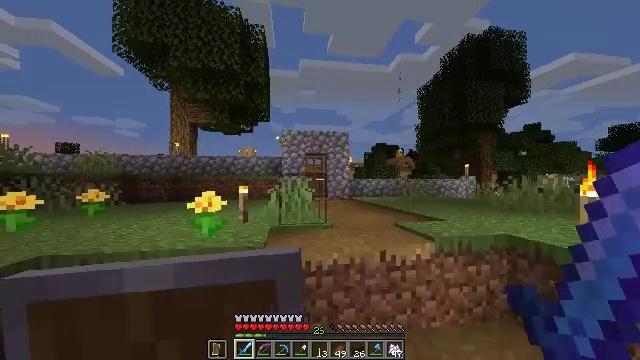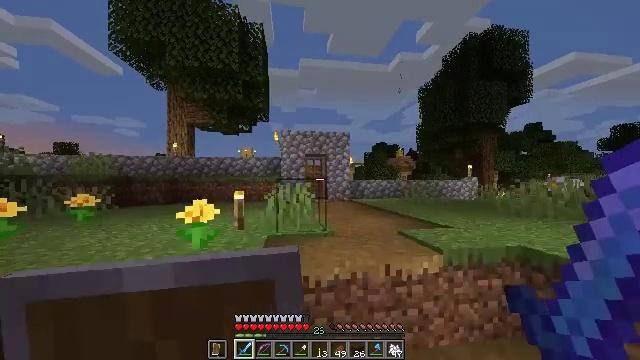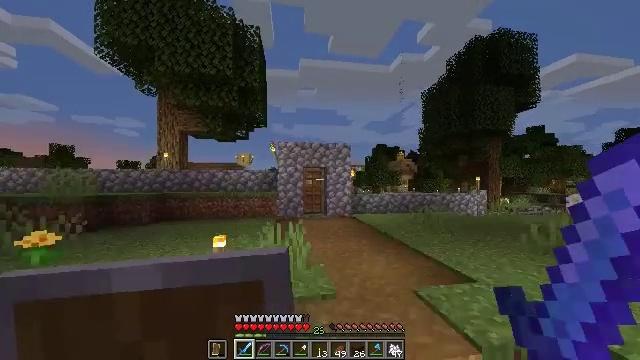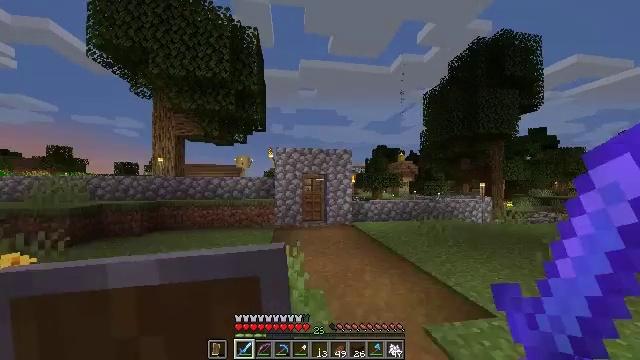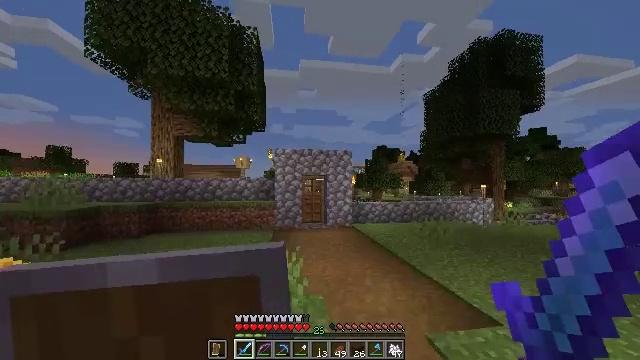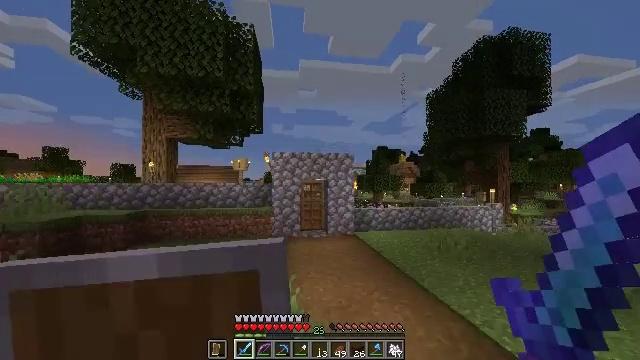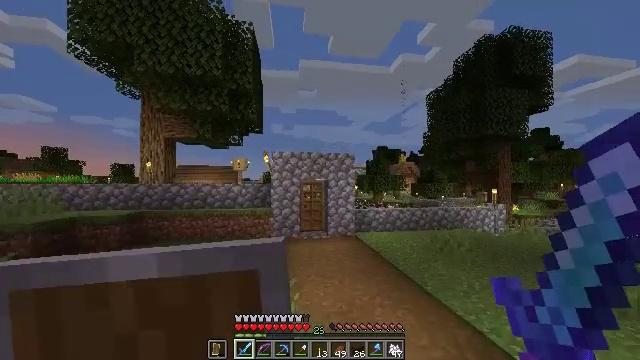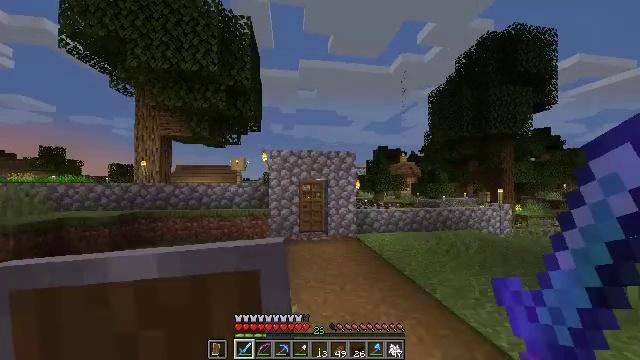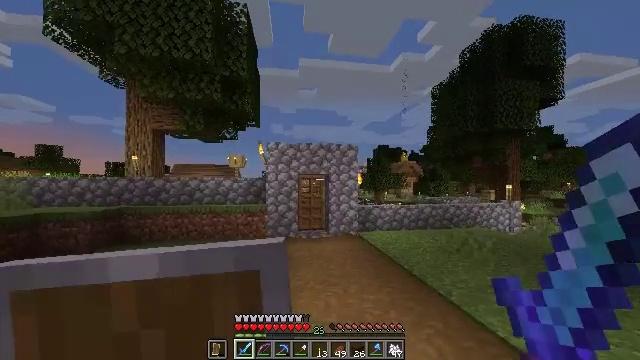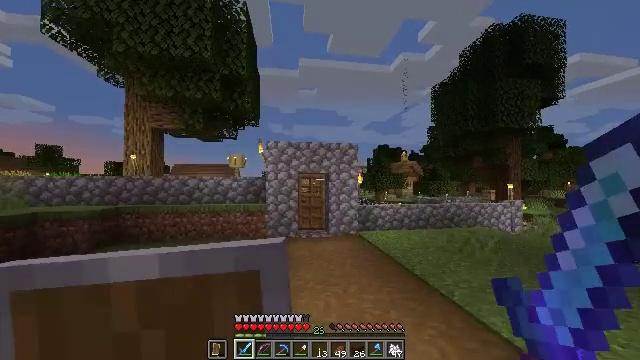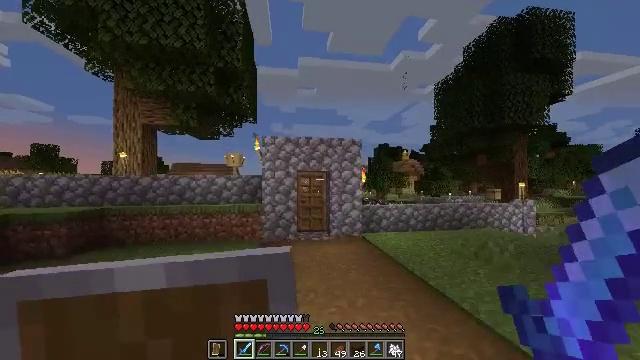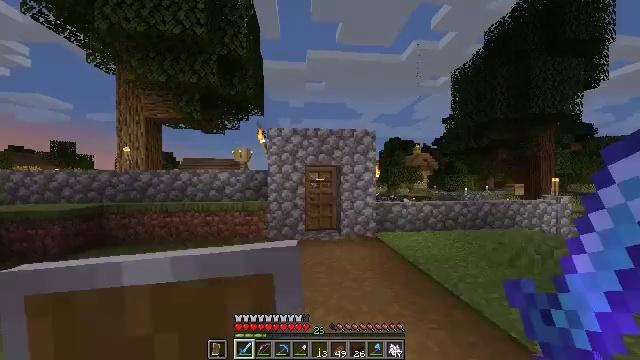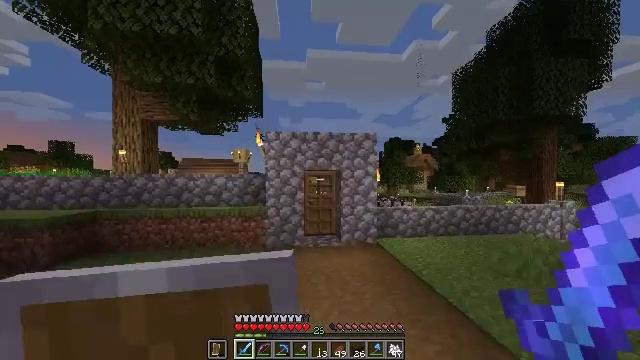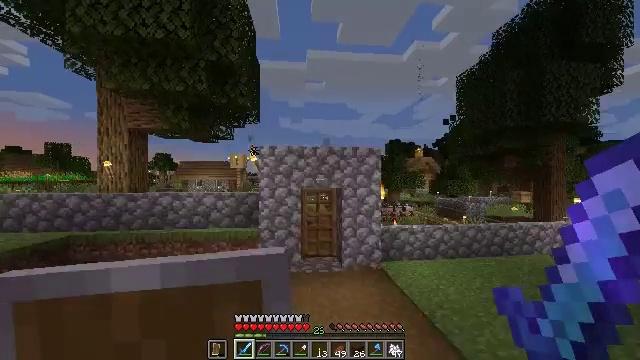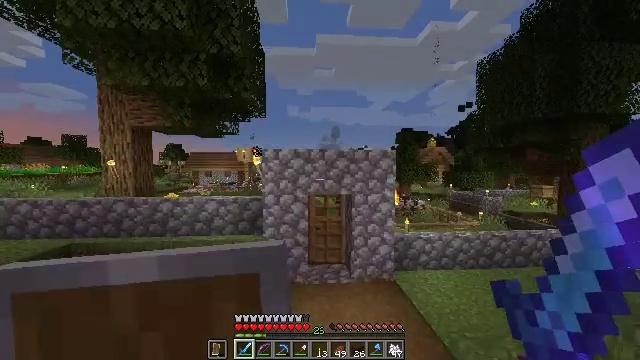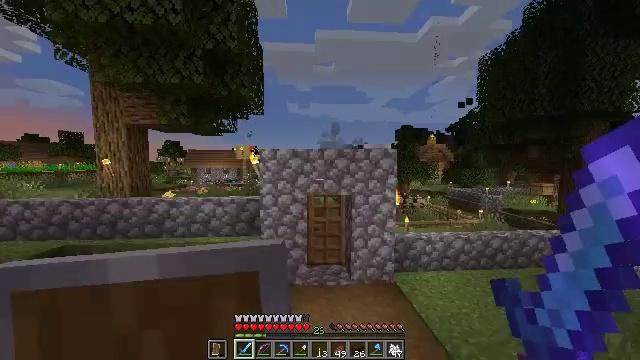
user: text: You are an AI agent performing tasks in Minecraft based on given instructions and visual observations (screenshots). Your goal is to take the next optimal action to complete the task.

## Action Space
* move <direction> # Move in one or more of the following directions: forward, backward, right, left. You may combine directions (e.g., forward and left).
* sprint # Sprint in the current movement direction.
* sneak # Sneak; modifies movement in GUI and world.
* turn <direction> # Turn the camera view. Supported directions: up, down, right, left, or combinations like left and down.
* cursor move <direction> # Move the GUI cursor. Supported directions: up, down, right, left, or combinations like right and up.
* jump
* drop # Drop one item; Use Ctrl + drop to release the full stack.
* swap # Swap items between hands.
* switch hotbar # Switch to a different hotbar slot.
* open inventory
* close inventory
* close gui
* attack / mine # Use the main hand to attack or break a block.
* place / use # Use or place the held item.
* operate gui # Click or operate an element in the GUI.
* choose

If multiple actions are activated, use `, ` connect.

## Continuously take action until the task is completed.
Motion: motion action
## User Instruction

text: craft item air
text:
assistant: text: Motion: move forward, jump
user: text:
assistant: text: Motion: move forward, jump
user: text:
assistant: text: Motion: move forward
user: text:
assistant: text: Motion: move forward
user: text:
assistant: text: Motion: move forward
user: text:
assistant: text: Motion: move forward
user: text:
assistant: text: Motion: move forward
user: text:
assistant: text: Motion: move forward
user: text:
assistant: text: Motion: move forward
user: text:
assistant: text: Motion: move forward
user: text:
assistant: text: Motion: move forward, turn left and down
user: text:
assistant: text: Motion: move forward, jump
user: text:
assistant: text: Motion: move forward, jump
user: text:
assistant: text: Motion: move forward, turn left and down
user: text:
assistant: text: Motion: move forward
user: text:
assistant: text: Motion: move forward
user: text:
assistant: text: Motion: move forward
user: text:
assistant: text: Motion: move forward
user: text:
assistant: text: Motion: move forward
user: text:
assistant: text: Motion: move forward
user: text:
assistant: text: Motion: move forward
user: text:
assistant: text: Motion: move forward
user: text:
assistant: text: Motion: move forward
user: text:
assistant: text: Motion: move forward, use / place
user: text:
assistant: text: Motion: move forward, use / place
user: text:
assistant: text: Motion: move forward
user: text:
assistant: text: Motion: move forward
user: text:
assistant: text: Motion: move forward
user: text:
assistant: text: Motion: move forward
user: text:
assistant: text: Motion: move forward, turn right and down